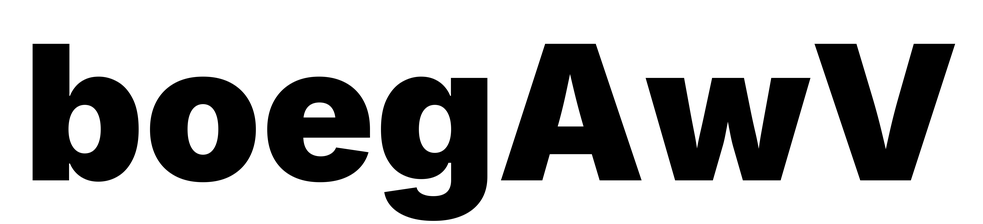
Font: Inter_Black